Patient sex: M
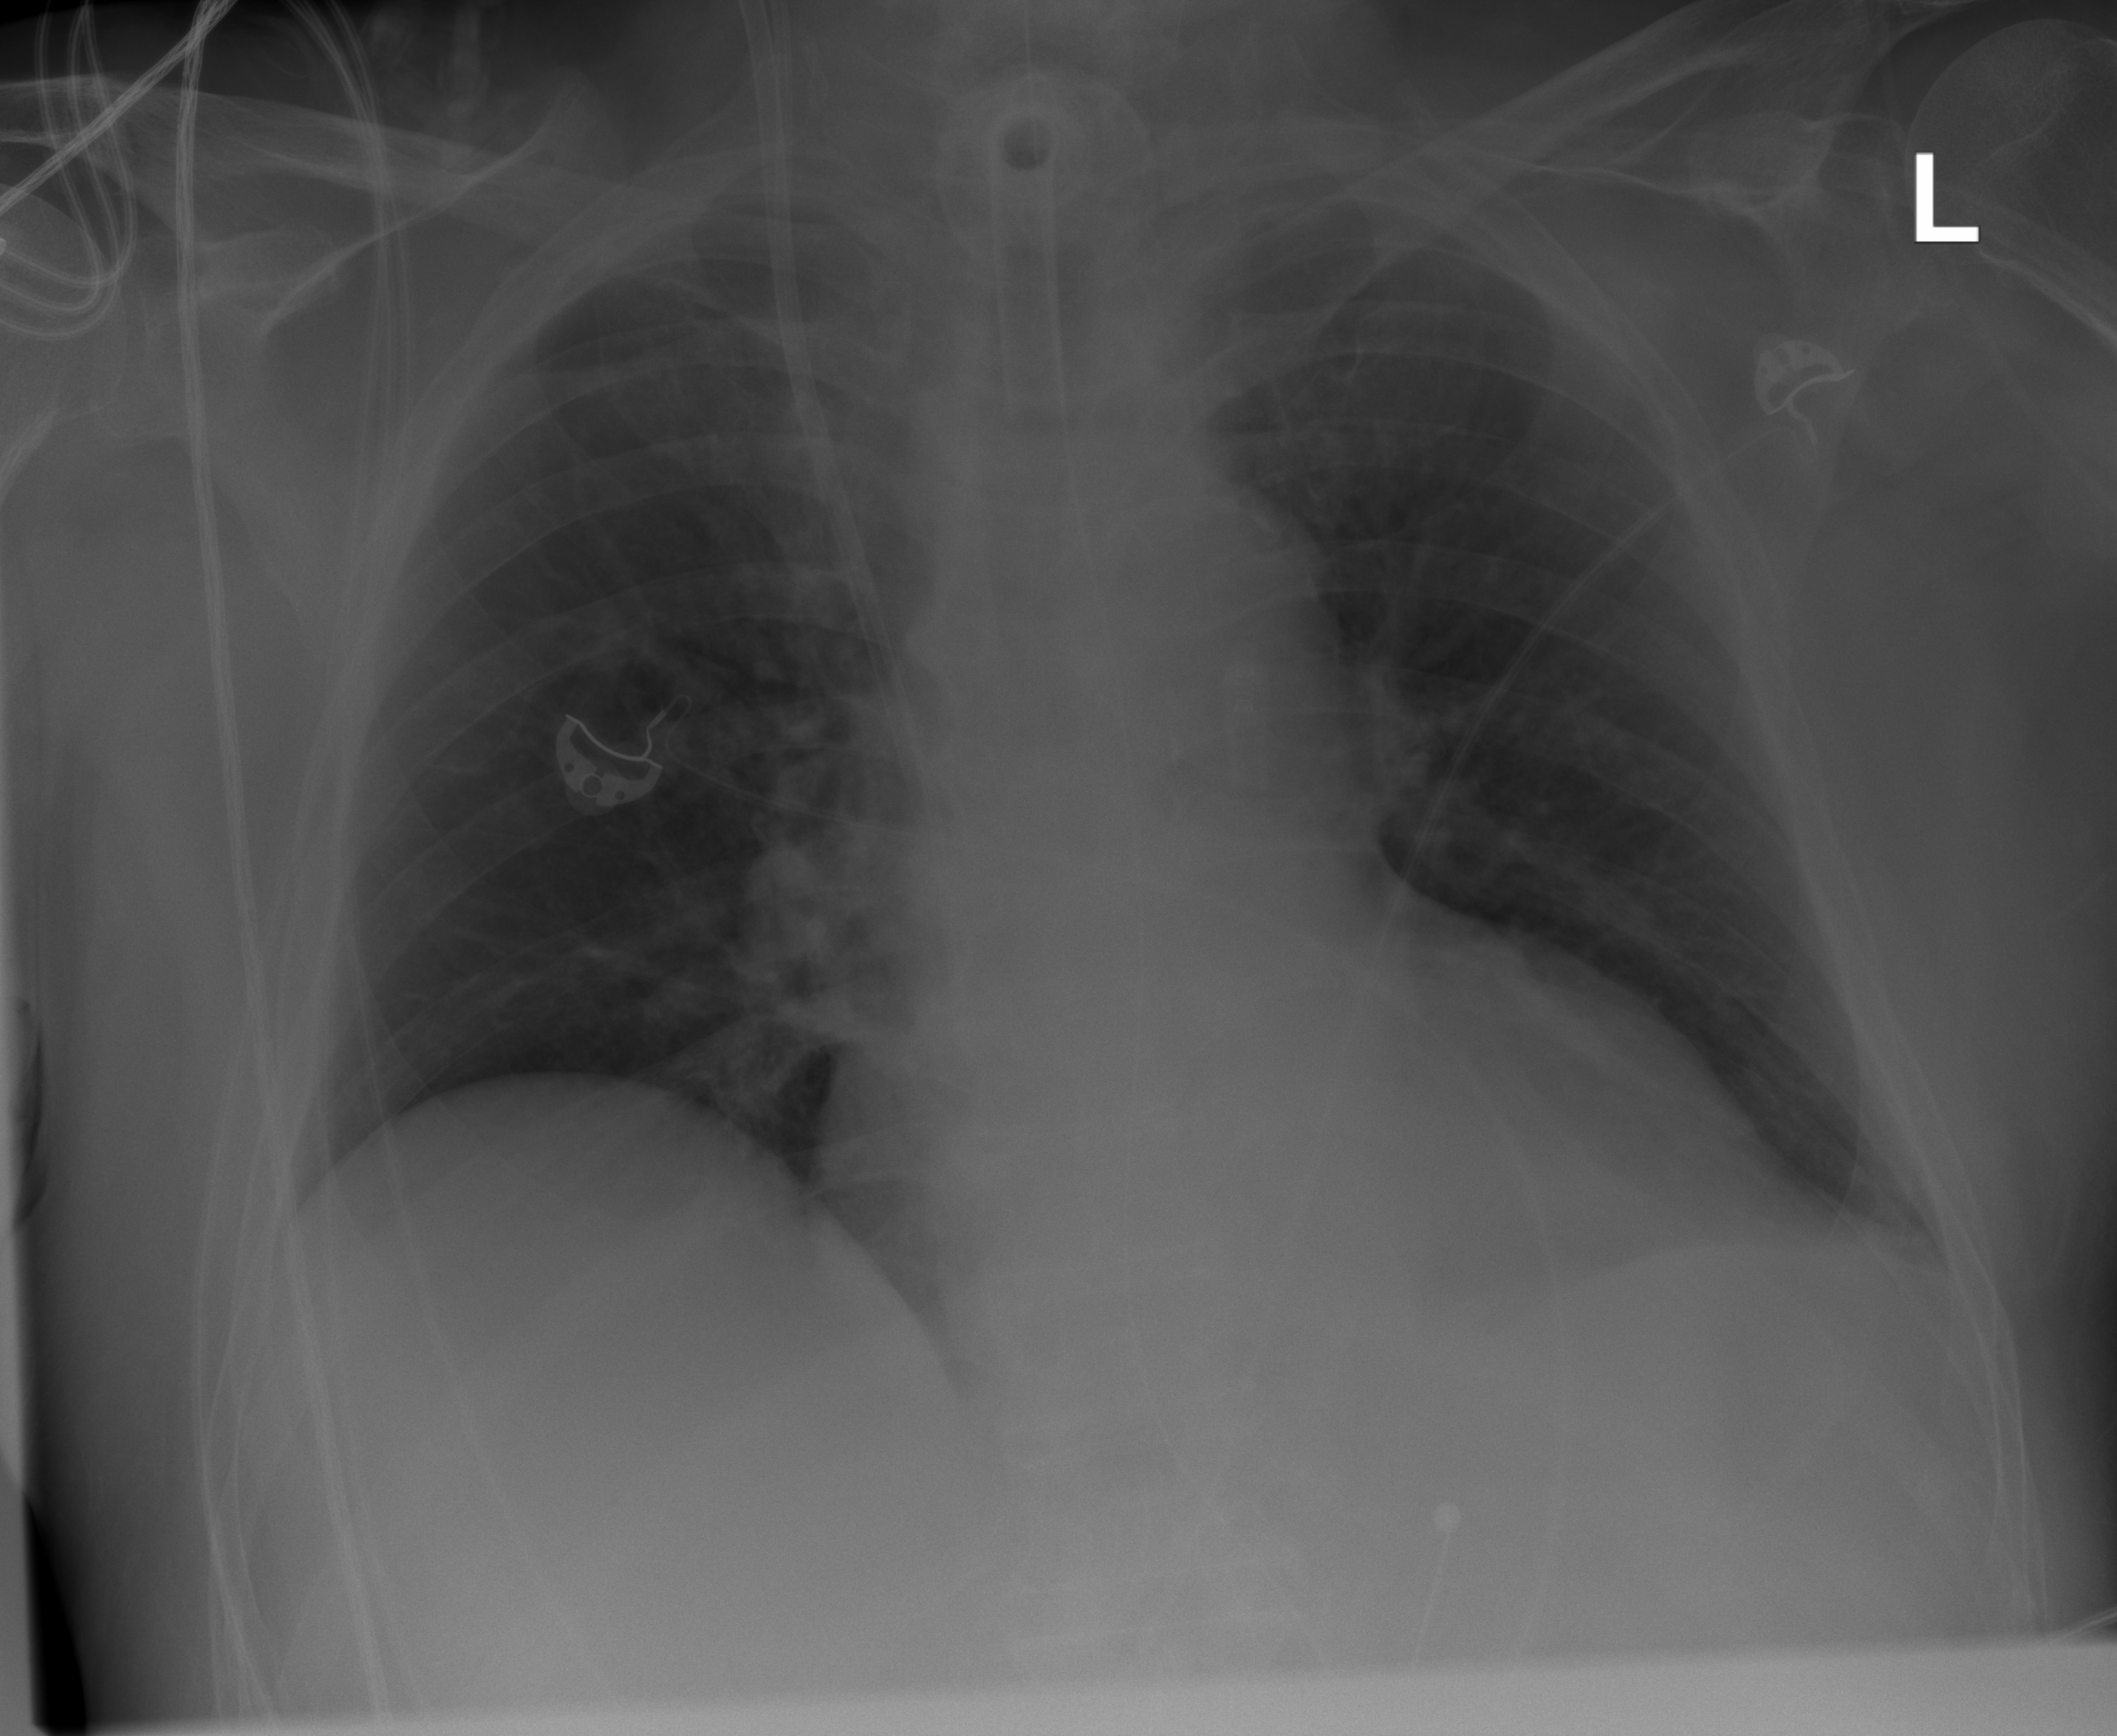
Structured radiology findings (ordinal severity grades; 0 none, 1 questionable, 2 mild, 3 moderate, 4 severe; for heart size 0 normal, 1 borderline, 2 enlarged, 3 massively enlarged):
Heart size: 2
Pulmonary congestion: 2
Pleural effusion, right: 0
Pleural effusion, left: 0
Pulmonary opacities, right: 0
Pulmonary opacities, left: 0
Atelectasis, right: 0
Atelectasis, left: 0